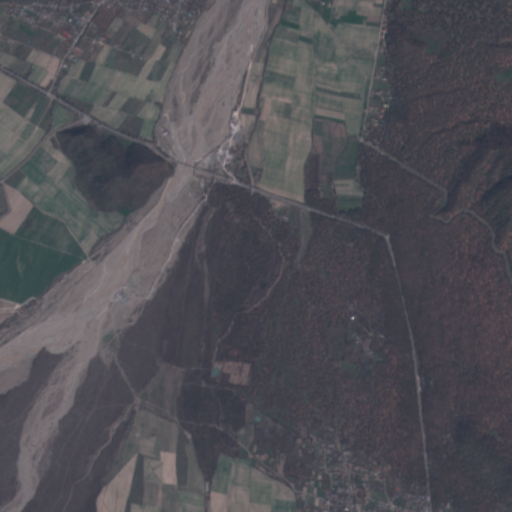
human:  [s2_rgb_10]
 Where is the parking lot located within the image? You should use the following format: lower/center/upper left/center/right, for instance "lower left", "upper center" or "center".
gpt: The parking lot is located in the upper left of the image.
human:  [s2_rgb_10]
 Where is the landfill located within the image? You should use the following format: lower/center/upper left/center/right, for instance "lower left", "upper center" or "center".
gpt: There is no landfill in the image.